Question: I have an Automator action that uses the OSX standard action "Ask for text". This action outputs first a question and waits then for the user's answer.
The question is typed into the action during editing in Automator, see image below.
My question is:
In the image (sorry for the German), the header is the name of the standard action "Ask for text", the placeholder for the first line is "Question" (here the localized question should appear), the placeholder of the 2nd line is a standard answer that I don't use, and the checkbox means that an answer is required.

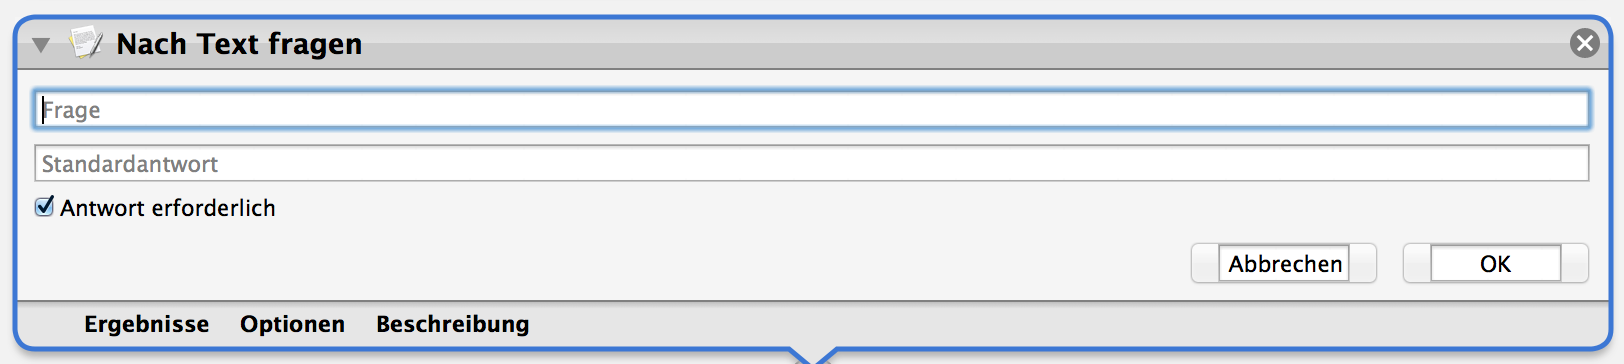
Answer: By now, I am convinced that it is not possible to localize the question in the "Ask for text" action.
One has to write a new action, e.g. an Obj-C action, that displays a similar user interface.
It is surprisingly easy to write such an action in Xcode, see the <URL>. The Xcode project can then easily be localized.